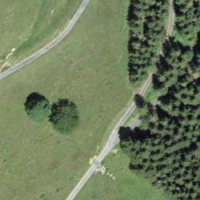
EUNIS habitat code: 26
Species observed at this site:
Astrantia major
Anthyllis vulneraria